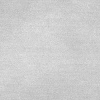
Atmospheric dust classification: dusty